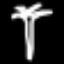
Label: palm tree